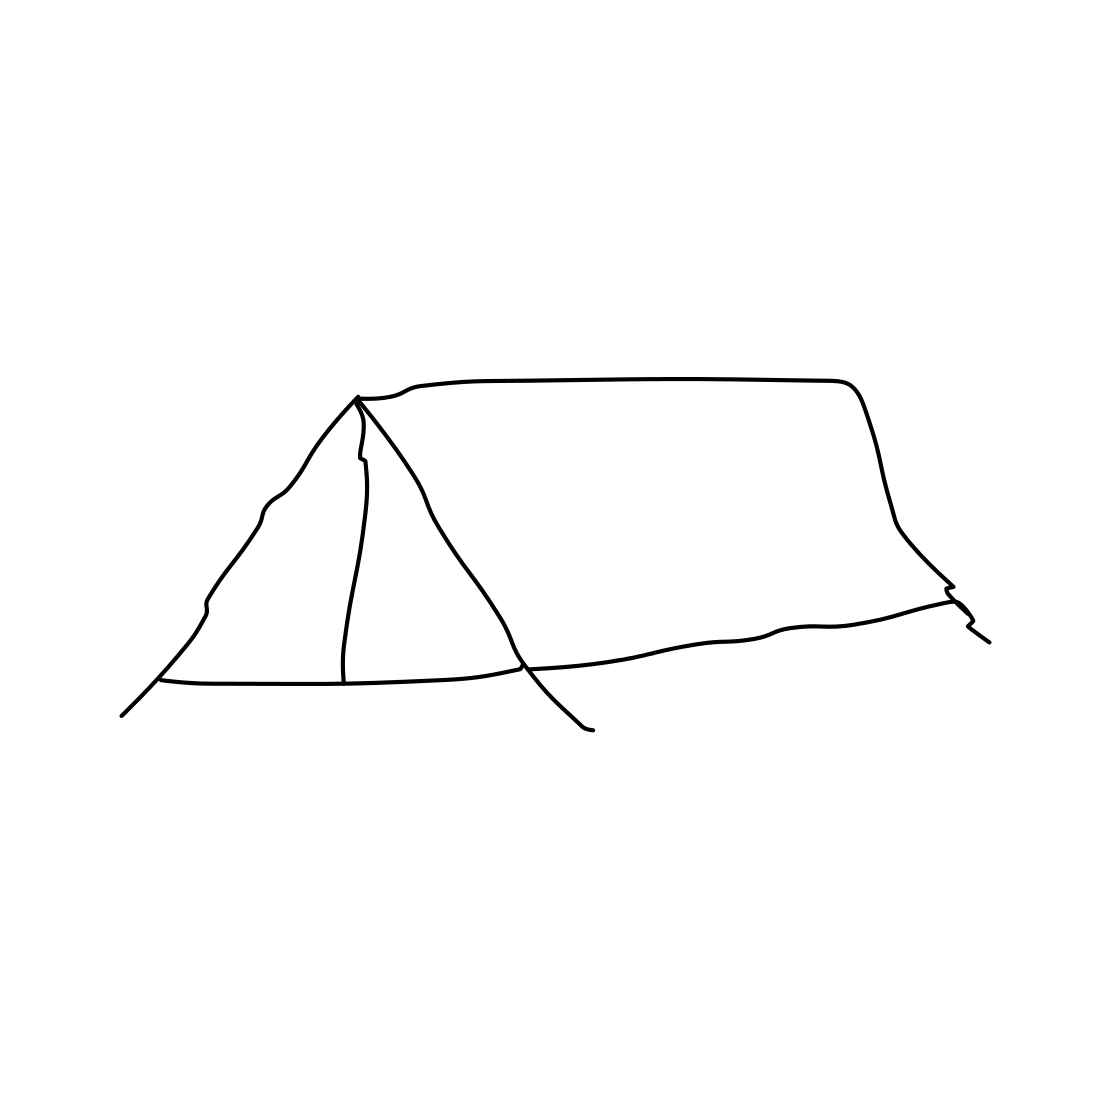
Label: tent